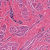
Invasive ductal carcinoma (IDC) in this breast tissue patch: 0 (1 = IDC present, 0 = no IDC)